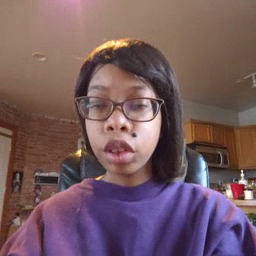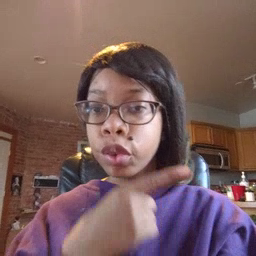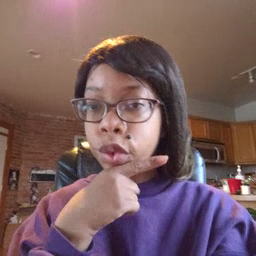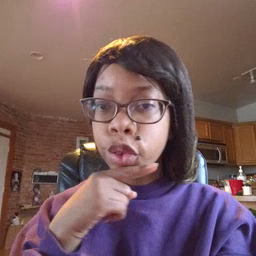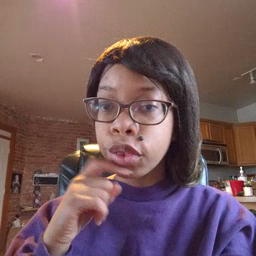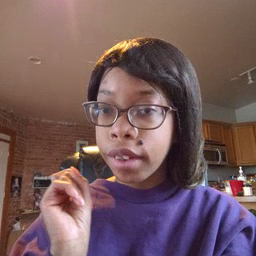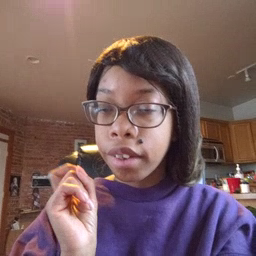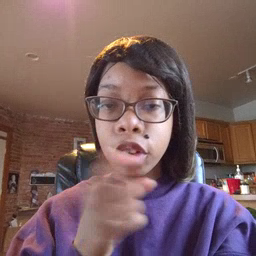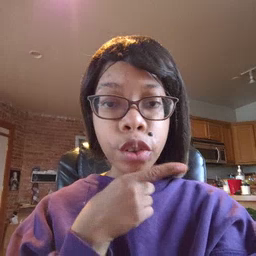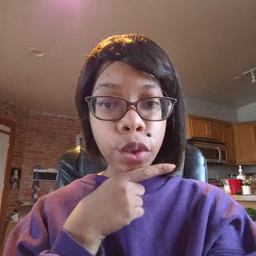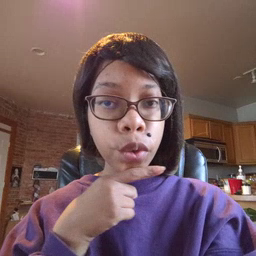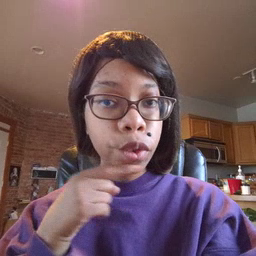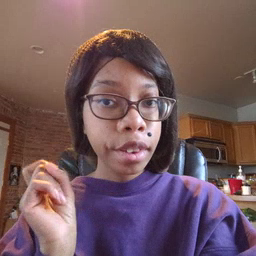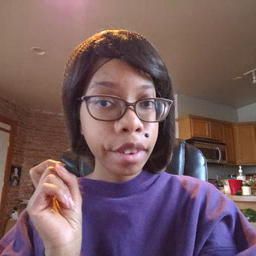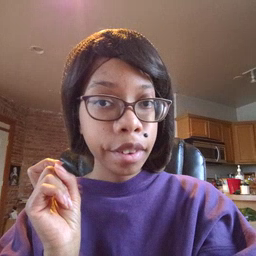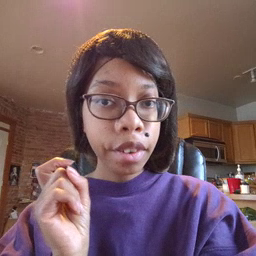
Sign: dryer